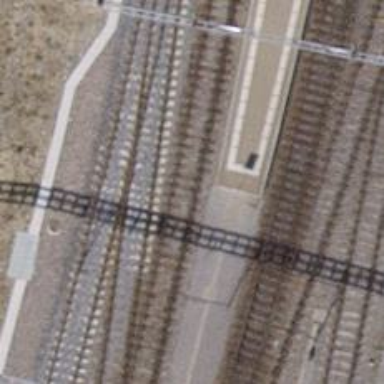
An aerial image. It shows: Railway siding with one electrified track and contact line.